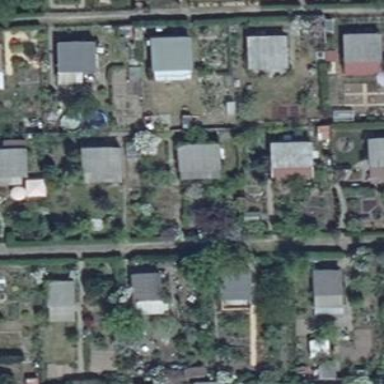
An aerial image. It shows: Allotments area.